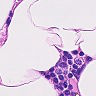
Metastatic tissue present: no